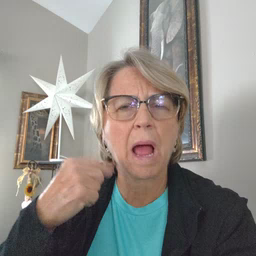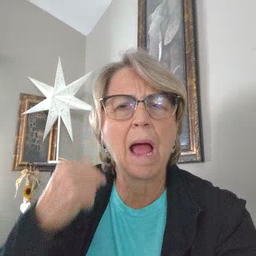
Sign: cry